Question: Recently im stuck with this code...
I would like to know the column_name that matches the value...
For Example:
I have a table called favorite with userID and 5 favorite columns which stores restaurant's ID as follows:

I printed them into a listview and when i delete them, i get the restaurantID and then search for the columns that equals to the value, then update the column into NULL.
Sorry if my question confused you... I myself is confusing.
so how should i do the SELECT statement? or i shall straight away UPDATE?
like
'''
SELECT $column from favorite WHERE loginID= 'admin' AND $column = '99'?
'''
or
'''
UPDATE favorite SET $column = 'NULL' WHERE loginID = 'admin'?
'''
what should the $column be? >.<
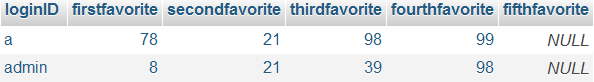
Answer: You should really read about <URL> and create a proper database schema like:
Table login:
'''
loginID | name
1 | foo
2 | bar
'''
Table login_favorite:
'''
loginID | favoriteID
1 | 1
1 | 2
2 | 2
'''
Table favorite
'''
favoriteID | name | ...
1 | foo | ...
2 | bar | ...
'''
Now JOIN these tables and enjoy the feeling of having a clean database...